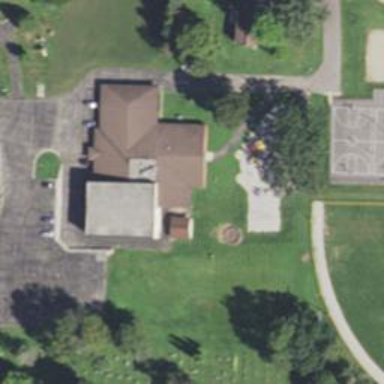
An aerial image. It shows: Playground with spinner.